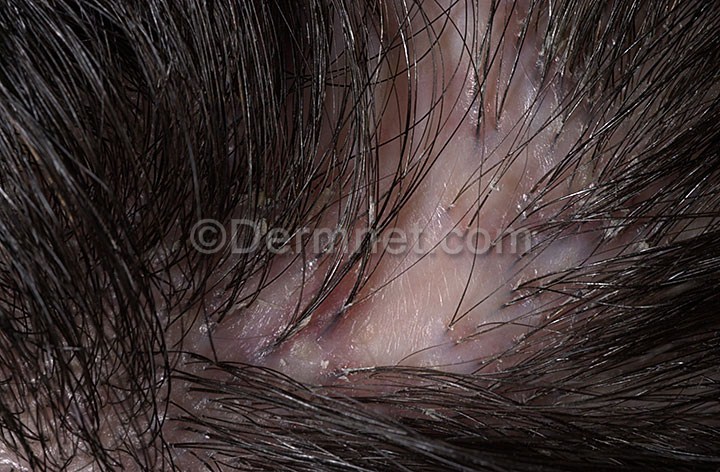
Disease: Hair Loss Photos Alopecia and other Hair Diseases